Aerial crown-view tile of a tropical tree (Barro Colorado Island, Panama), acquired 20250317:
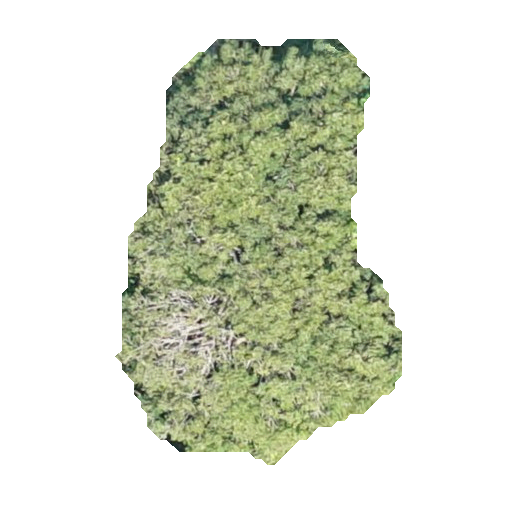
Species: Tachigali panamensis
GBIF accepted scientific name: Tachigali panamensis
Crown area: 132.037 m²